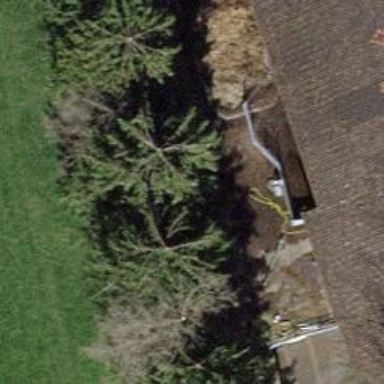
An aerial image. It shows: Evergreen needle-leaved tree.